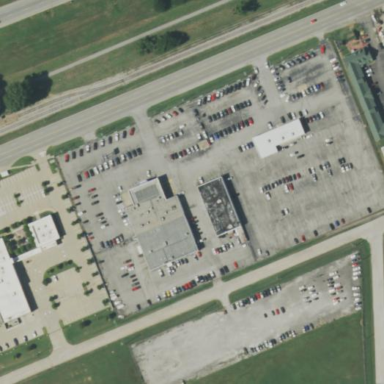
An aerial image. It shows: Retail area.